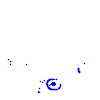
Particle: electron